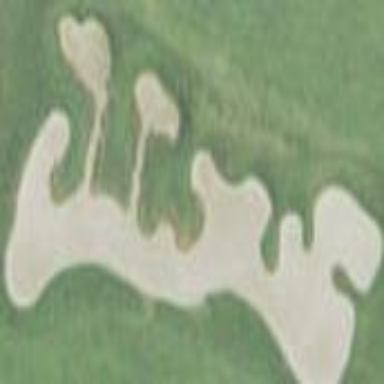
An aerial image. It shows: Sandy area is golf bunker.